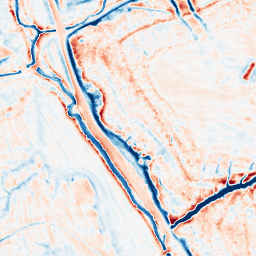
Category: edge_preserving
Decomposition family: guided
Decomposition parameters: radius: 4
eps: 1
Upsampling method: cubic_catmull_rom
Upsampling parameters: scale: 2
Upsampling scale: 2